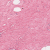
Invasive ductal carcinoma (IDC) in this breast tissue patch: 0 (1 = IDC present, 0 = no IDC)